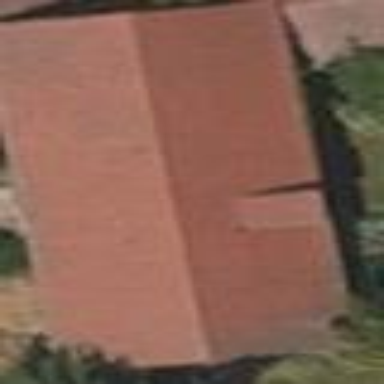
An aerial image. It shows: Shed building with gabled roof oriented along its length.